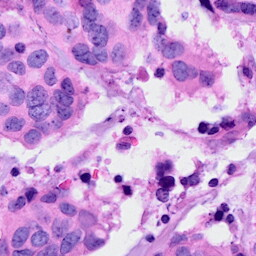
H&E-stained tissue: Breast